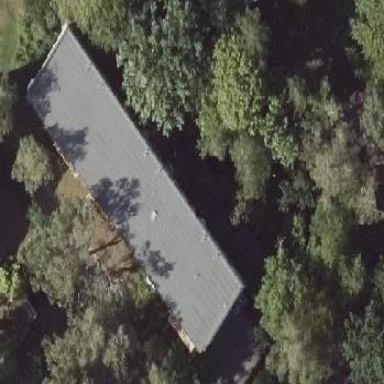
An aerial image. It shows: Flat-roofed residential building.